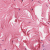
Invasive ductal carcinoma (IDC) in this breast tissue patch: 0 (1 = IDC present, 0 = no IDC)